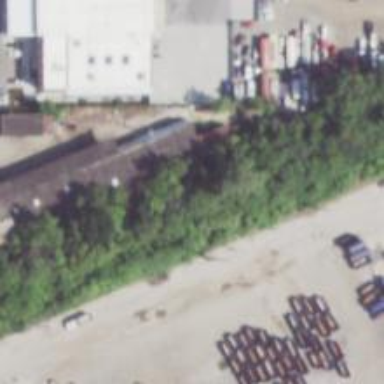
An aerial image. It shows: Abandoned railway siding.